Aerial crown-view tile of a tropical tree (Barro Colorado Island, Panama), acquired 20250217:
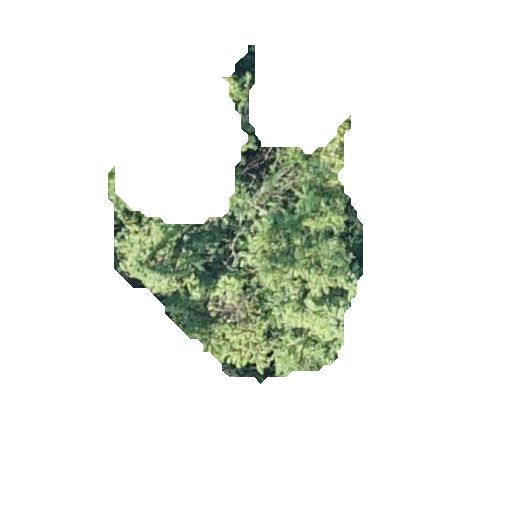
Species: Quararibea stenophylla
GBIF accepted scientific name: Quararibea stenophylla
Crown area: 58.818 m²